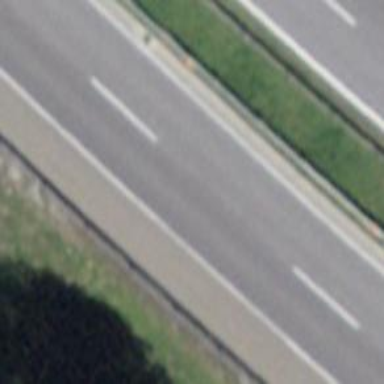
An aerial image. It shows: Asphalt motorway.